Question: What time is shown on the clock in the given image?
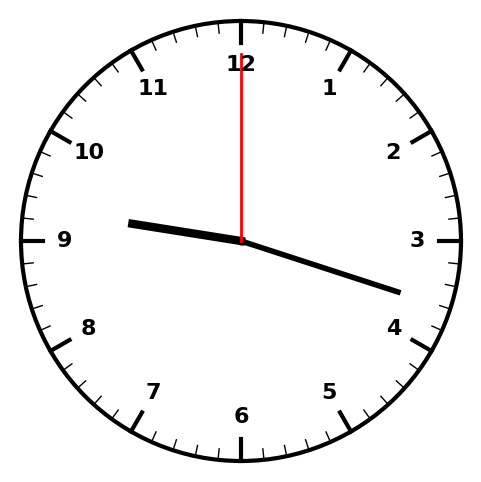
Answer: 09:18:00